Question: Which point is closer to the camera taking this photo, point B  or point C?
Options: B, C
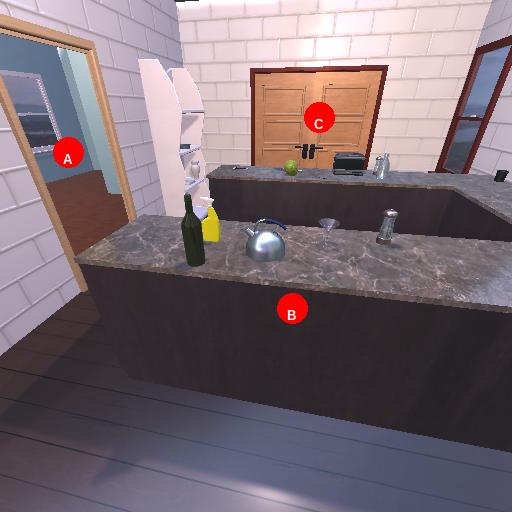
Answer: B